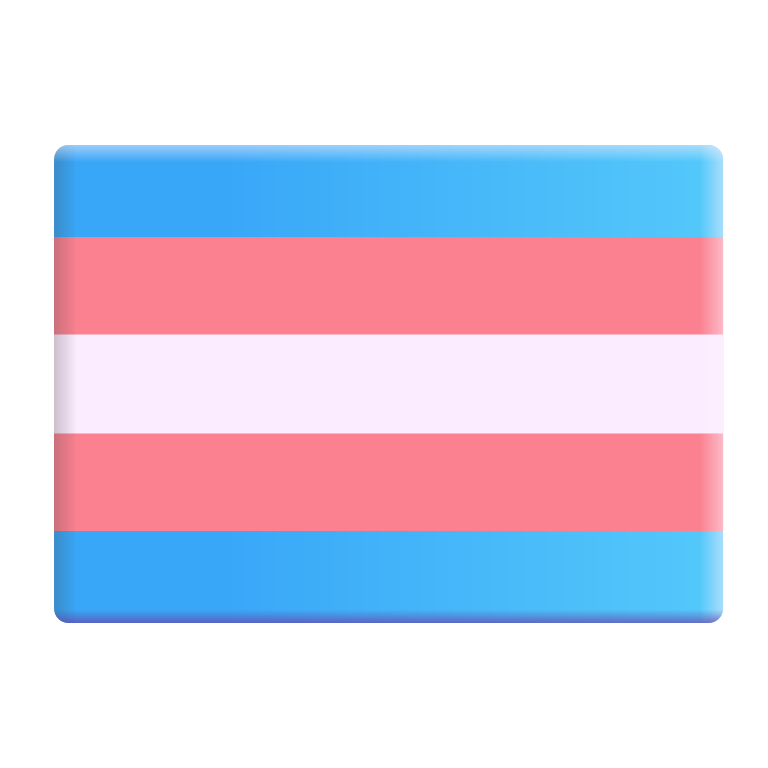
transgender flag color